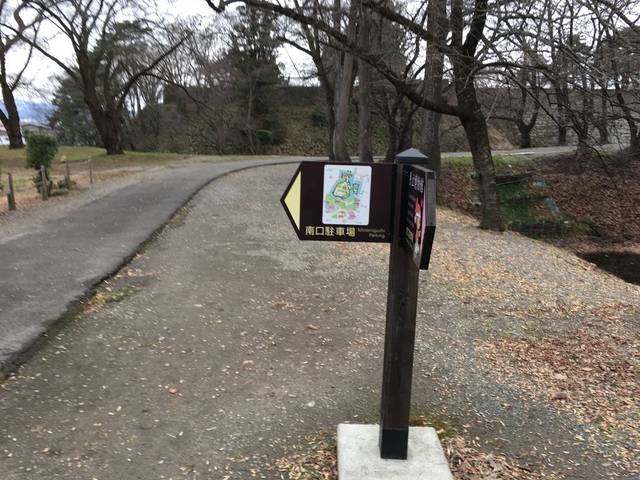
Region: Japan
Coordinates: 37.486, 139.932